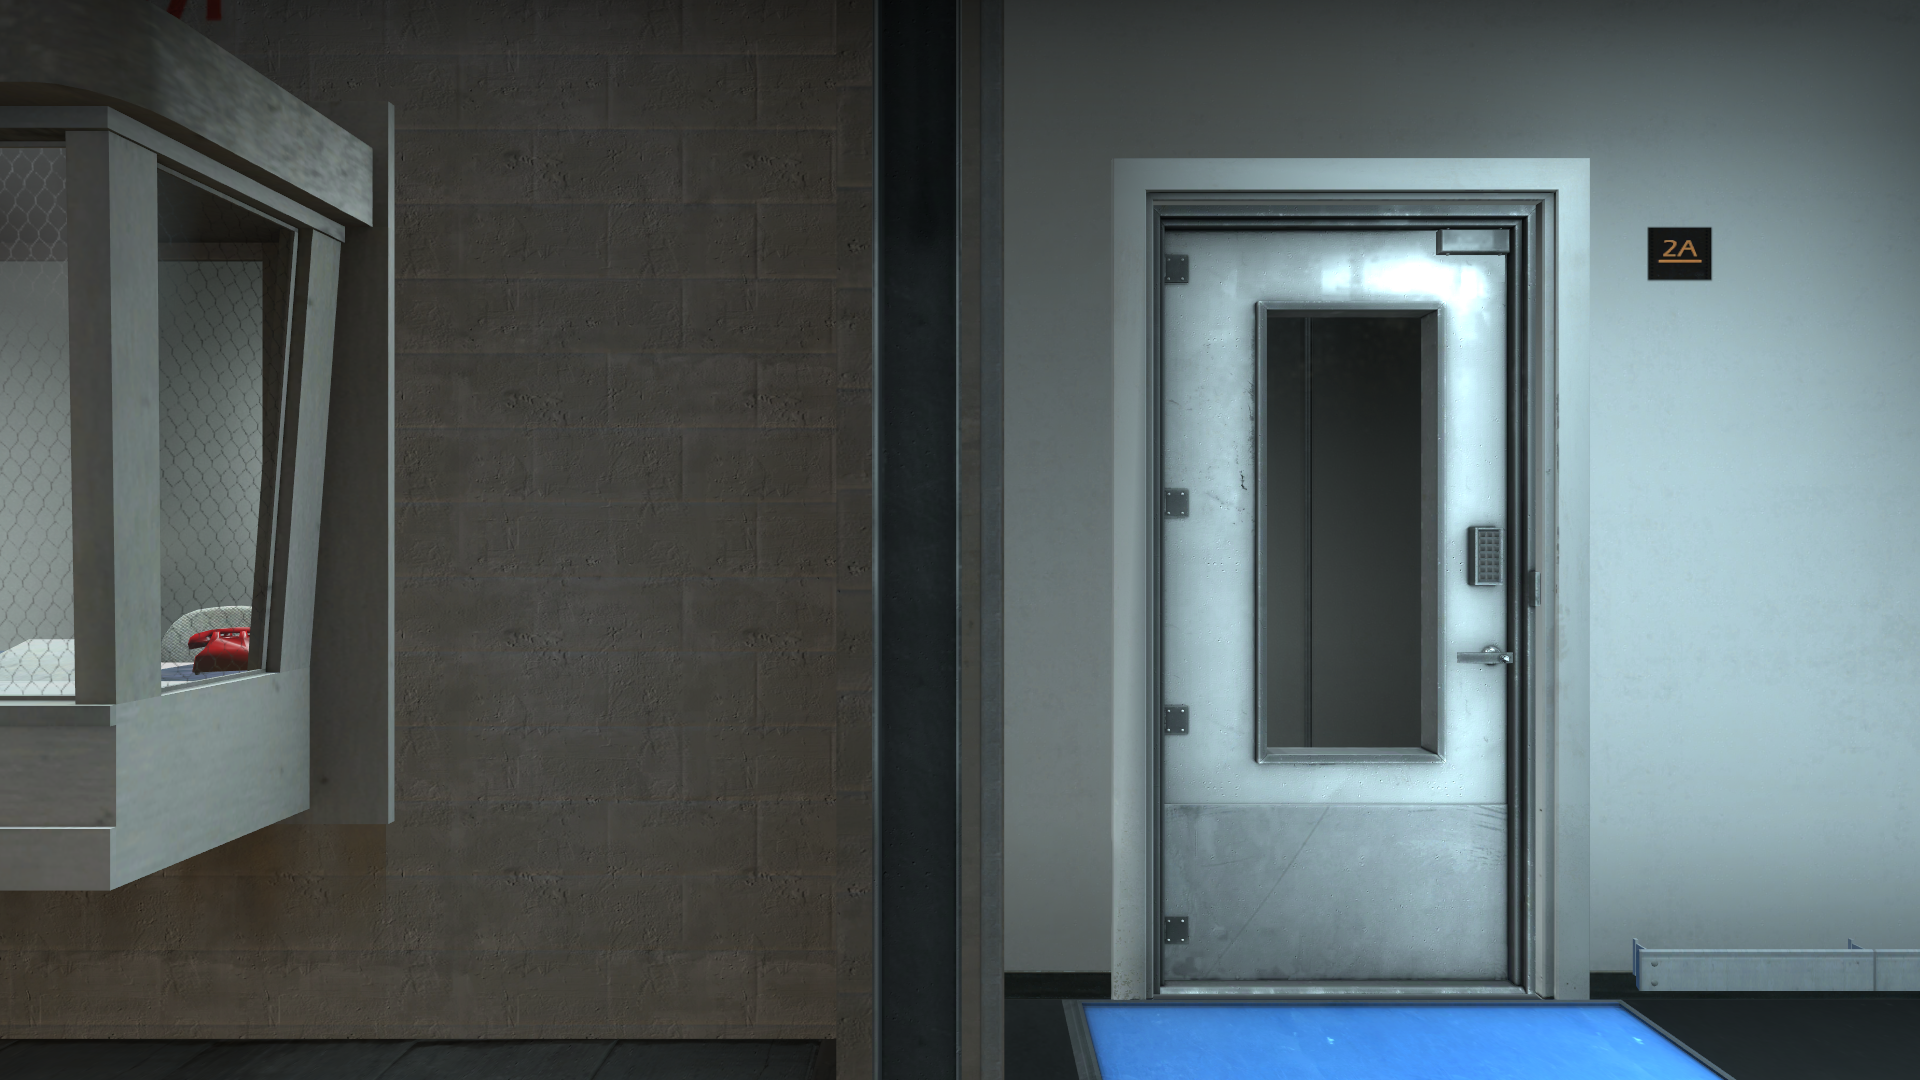
Map: de_train